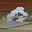
Label: 0